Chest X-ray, PA view. Patient: 48 years old, sex F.
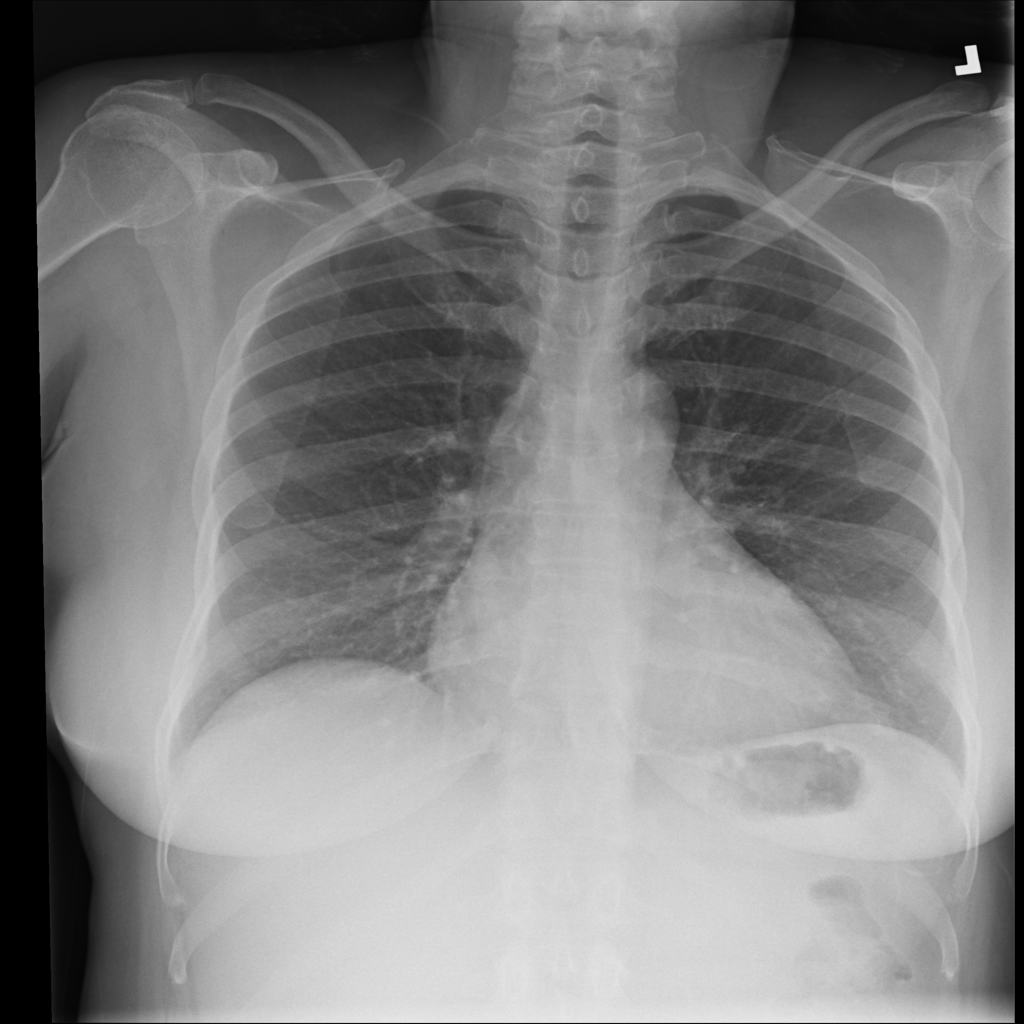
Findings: No Finding